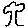
Label: tree